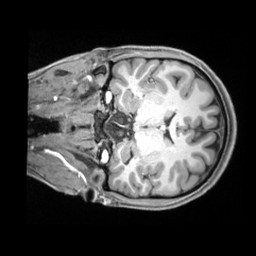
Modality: T1w
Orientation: coronal
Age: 21
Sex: female
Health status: ill
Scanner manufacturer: siemens
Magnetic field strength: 3 T
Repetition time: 2.2 s
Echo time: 0.00218 s